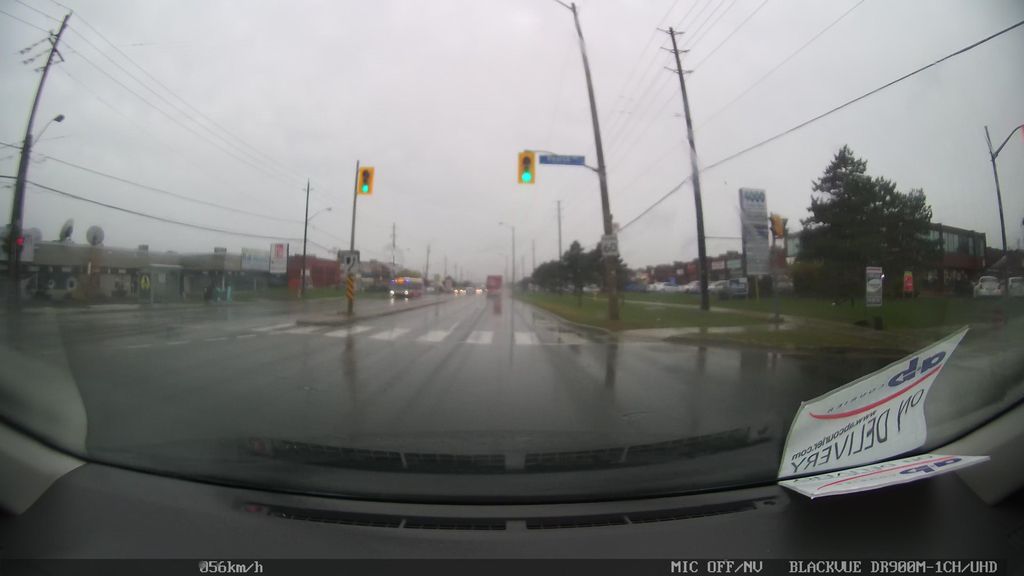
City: toronto